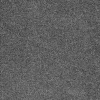
Atmospheric dust classification: dusty